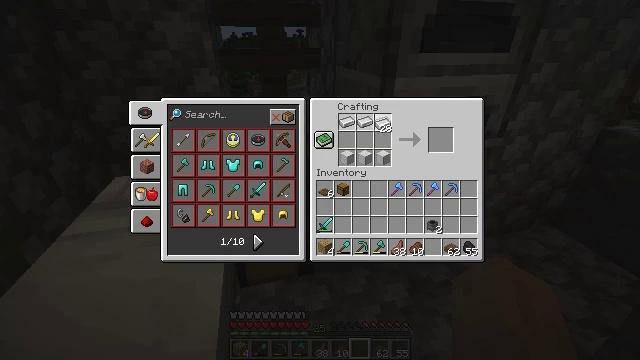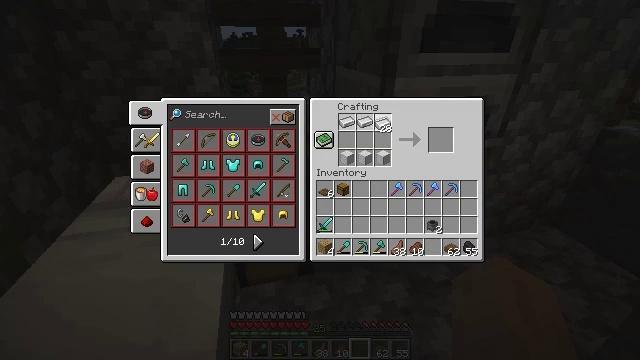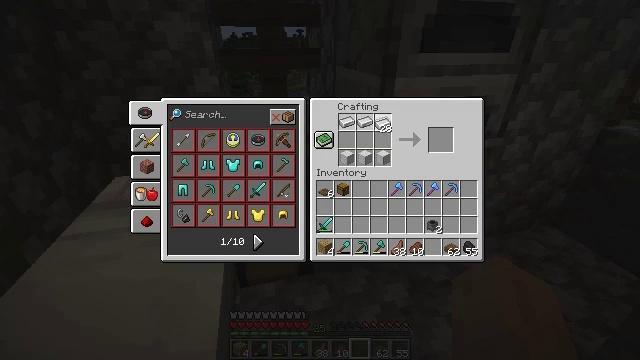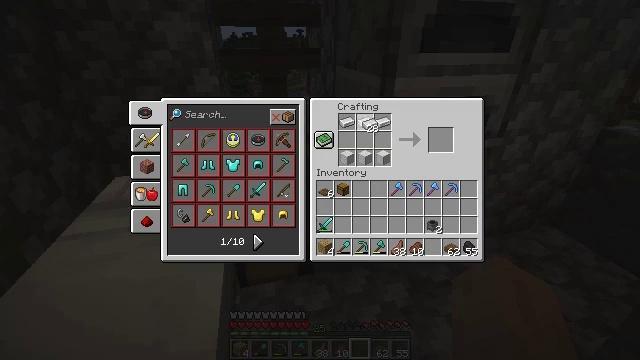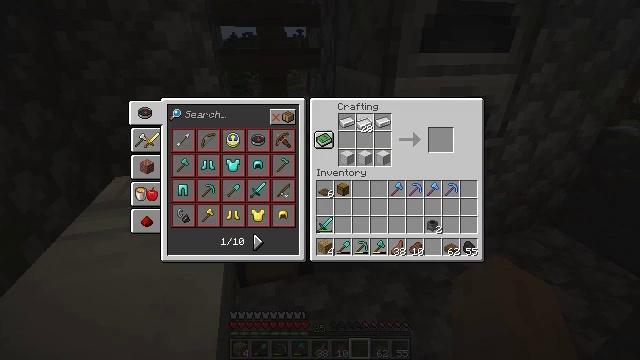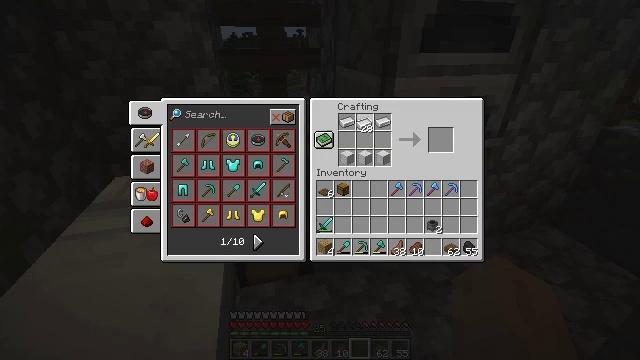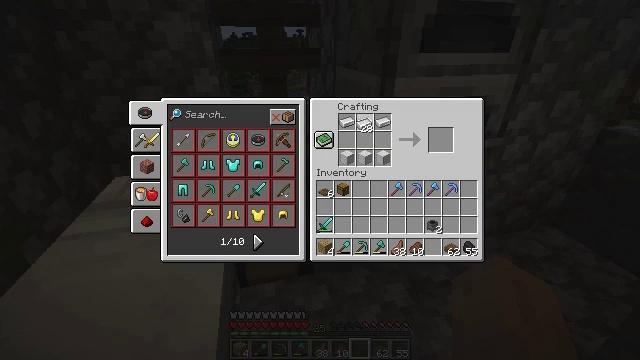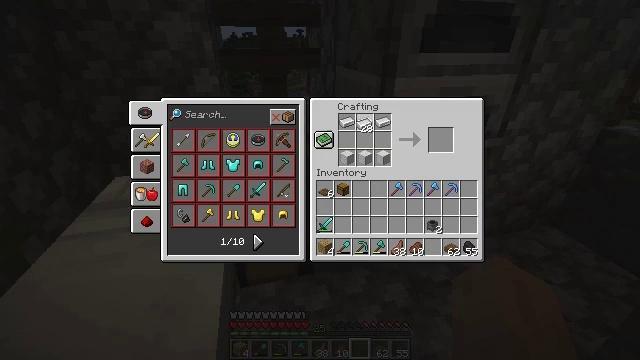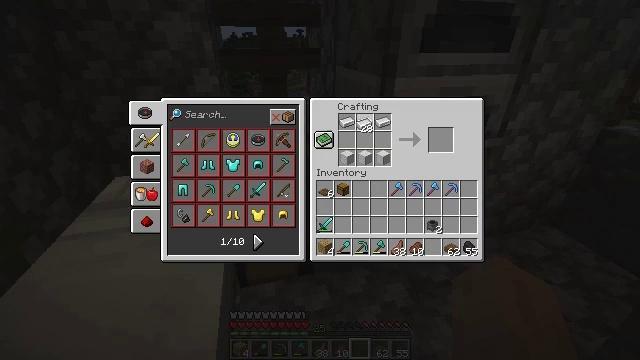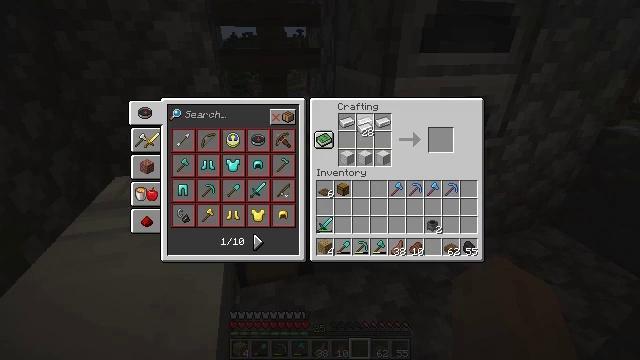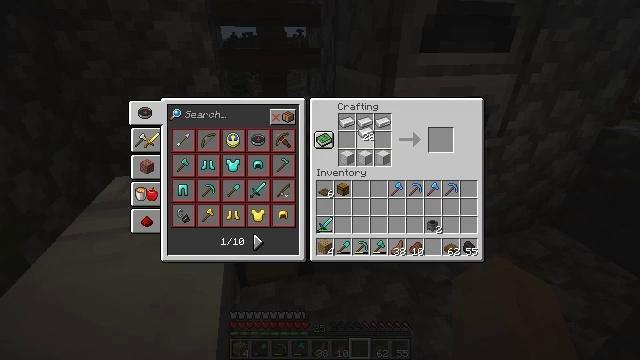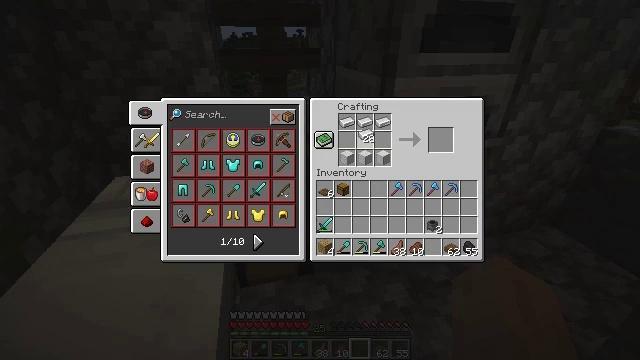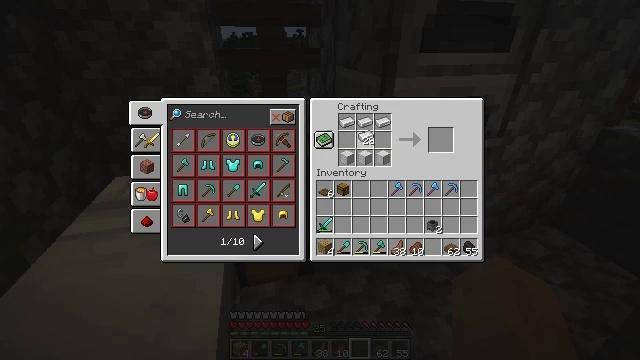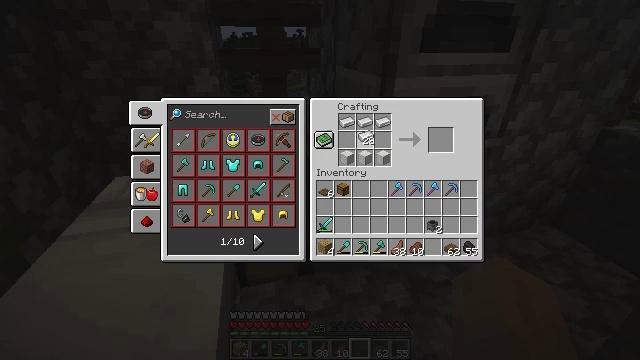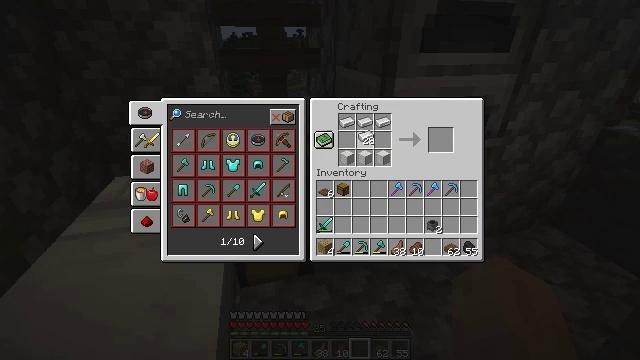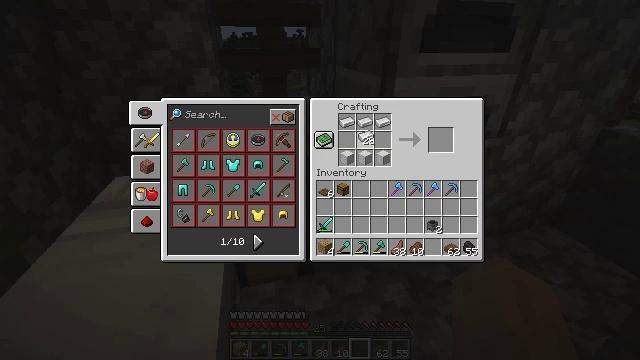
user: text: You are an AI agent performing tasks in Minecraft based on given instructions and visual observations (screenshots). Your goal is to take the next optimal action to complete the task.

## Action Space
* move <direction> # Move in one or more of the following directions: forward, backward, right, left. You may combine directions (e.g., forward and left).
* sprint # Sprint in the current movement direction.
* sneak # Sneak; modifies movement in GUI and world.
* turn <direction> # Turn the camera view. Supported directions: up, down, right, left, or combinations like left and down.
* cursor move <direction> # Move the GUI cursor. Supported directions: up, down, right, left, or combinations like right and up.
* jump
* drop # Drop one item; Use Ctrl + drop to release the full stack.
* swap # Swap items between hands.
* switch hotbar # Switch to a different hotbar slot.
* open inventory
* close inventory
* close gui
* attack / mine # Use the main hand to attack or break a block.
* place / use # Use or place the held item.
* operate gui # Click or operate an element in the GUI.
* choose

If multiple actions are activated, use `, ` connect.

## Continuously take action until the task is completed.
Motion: motion action
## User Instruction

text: Craft an anvil with blocks and ingots of iron.
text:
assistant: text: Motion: choose
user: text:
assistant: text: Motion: choose
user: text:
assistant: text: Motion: cursor move left
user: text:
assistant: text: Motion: no_op
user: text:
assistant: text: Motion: no_op
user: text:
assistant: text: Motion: no_op
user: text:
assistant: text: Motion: no_op
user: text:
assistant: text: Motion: no_op
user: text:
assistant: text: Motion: no_op
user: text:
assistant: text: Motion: no_op
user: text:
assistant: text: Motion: no_op
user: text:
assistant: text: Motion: no_op
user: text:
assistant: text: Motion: no_op
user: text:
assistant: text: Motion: choose
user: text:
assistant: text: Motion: choose
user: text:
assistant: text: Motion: choose
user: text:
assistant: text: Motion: no_op
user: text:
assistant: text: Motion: cursor move right and down
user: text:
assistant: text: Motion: cursor move right and down
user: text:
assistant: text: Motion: cursor move right and down
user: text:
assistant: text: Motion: no_op
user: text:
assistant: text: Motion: no_op
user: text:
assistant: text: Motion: no_op
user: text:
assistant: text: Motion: no_op
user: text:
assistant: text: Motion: no_op
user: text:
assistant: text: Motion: no_op
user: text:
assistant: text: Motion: operate gui
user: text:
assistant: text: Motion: operate gui
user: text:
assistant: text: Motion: operate gui
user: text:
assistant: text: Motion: no_op